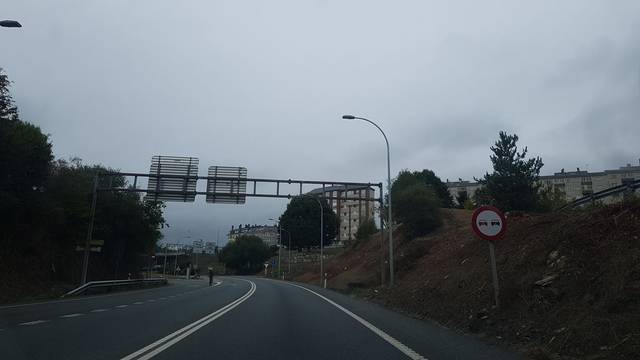
Region: Spain
Coordinates: 43.008, -7.574